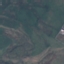
Land use / land cover class: Pasture